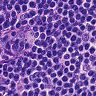
Metastatic tissue present: no